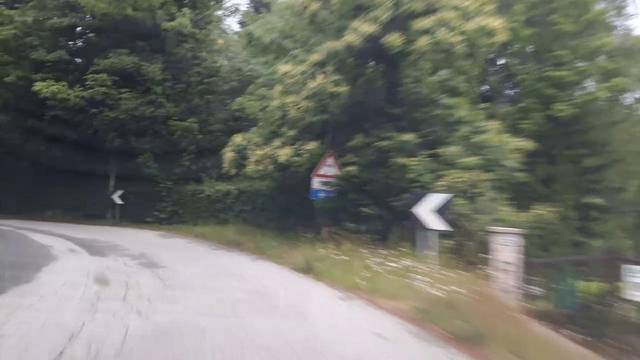
Region: Italy
Coordinates: 45.873, 8.517